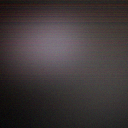
Screen state: off